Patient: sex F, age 69
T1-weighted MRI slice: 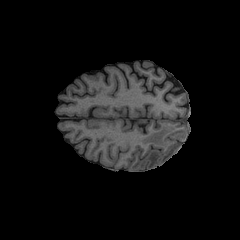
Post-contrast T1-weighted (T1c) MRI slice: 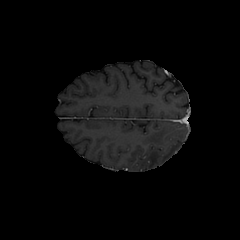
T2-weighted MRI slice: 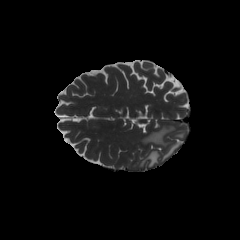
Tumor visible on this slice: yes
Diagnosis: Glioblastoma, IDH-wildtype
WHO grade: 4